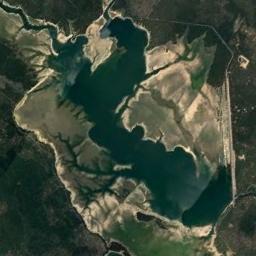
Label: lake